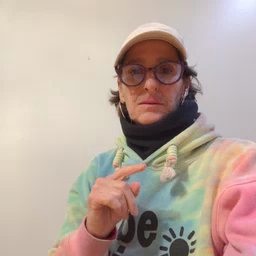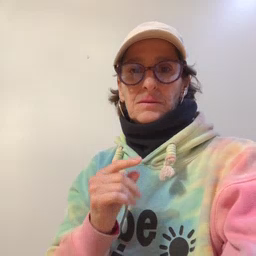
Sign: food